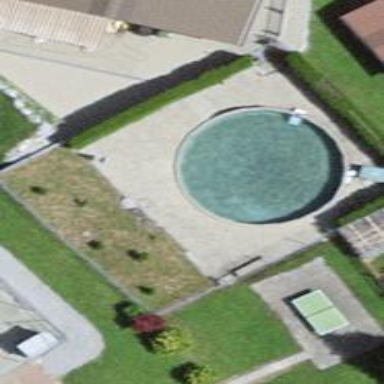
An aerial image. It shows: Swimming pool located in leisure land.